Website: crate-barrel
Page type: gifting
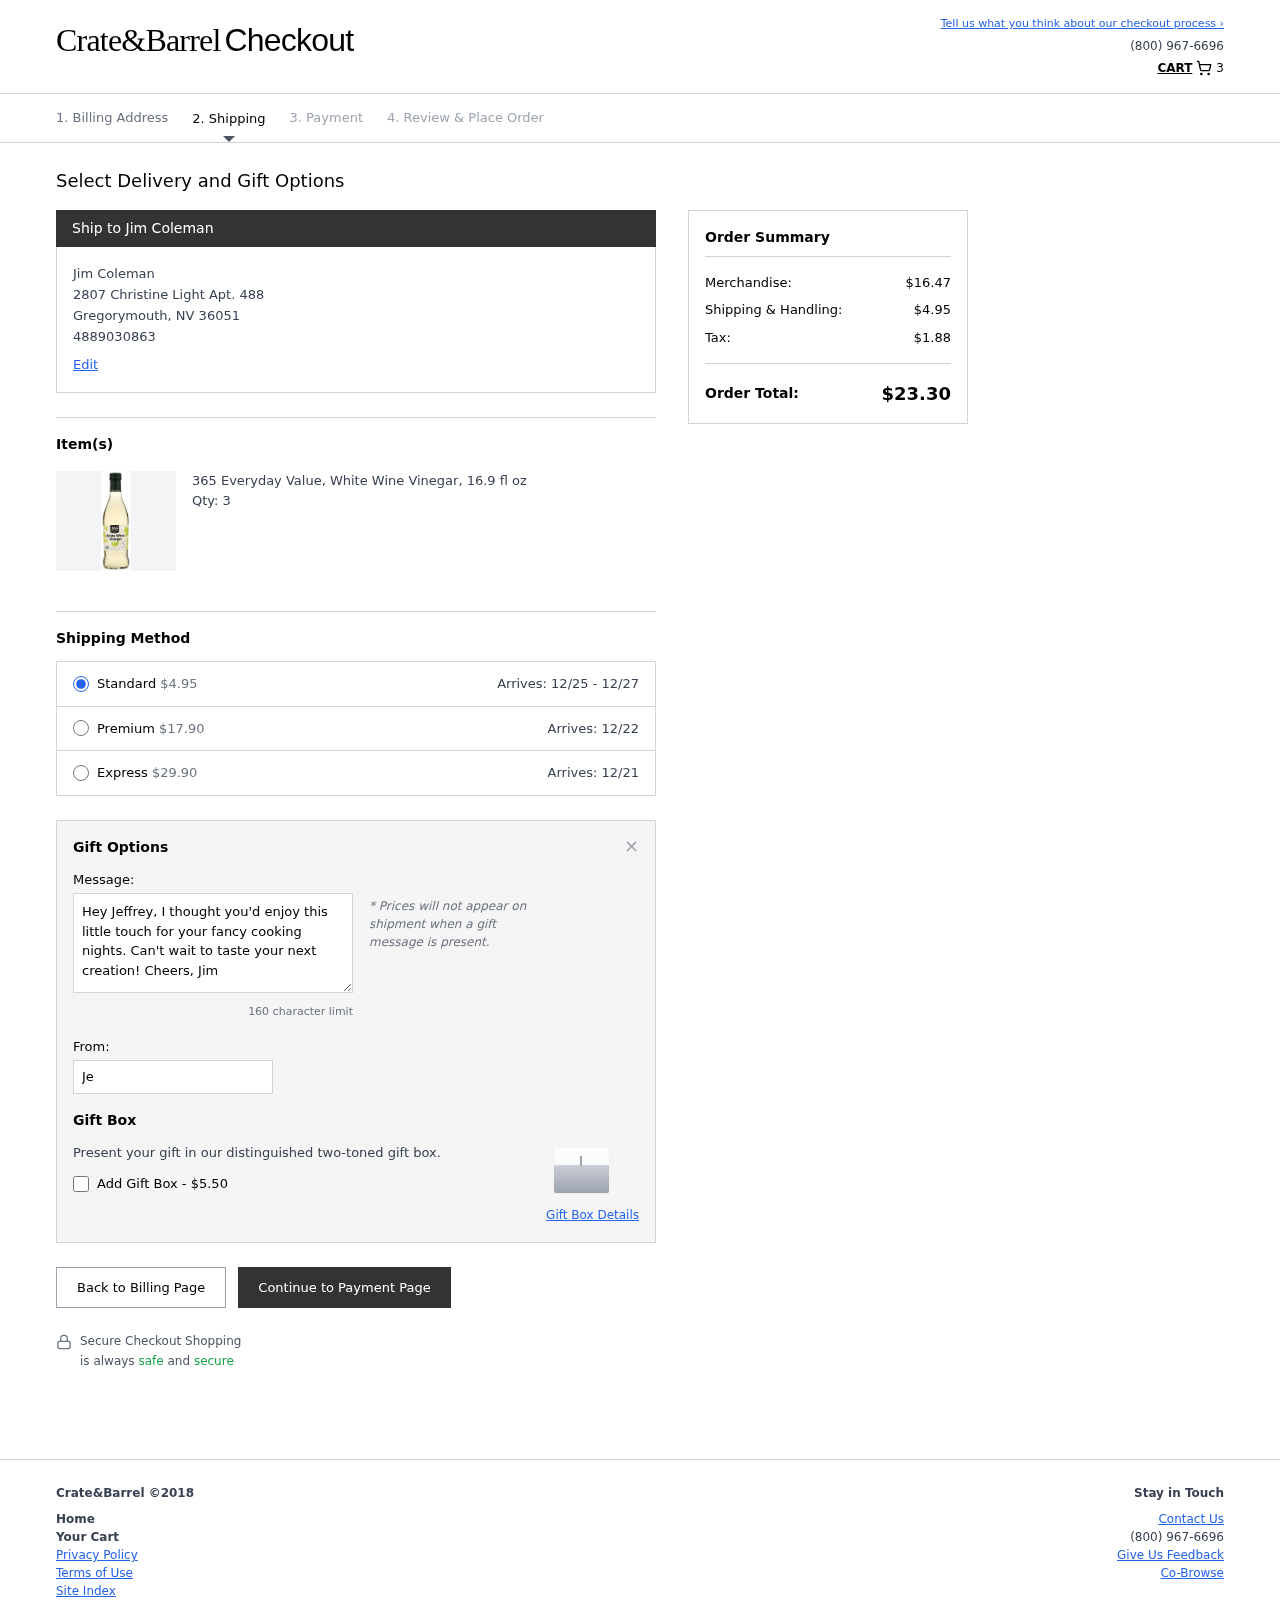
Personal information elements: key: PII_CITY
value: Gregorymouth
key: PII_FULLNAME
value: Jim Coleman
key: PII_GIFT_FIRSTNAME
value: Jeffrey
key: PII_GIFT_MESSAGE
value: Hey Jeffrey, I thought you'd enjoy this little touch for your fancy cooking nights. Can't wait to taste your next creation! Cheers, Jim
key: PII_PHONE
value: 4889030863
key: PII_POSTCODE
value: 36051
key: PII_STATE_ABBR
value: NV
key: PII_STREET
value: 2807 Christine Light Apt. 488
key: PII_FULLNAME2
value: Jim Coleman
Product elements: key: PRODUCT1_NAME
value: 365 Everyday Value, White Wine Vinegar, 16.9 fl oz
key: PRODUCT1_QUANTITY
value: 3
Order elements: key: ORDER_NUM_ITEMS
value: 3
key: ORDER_SHIPPING_COST
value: $4.95
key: ORDER_DELIVERY_DATE_RANGE
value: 12/25 - 12/27
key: ORDER_PREMIUM_SHIPPING
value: $17.90
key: ORDER_PREMIUM_DATE
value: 12/22
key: ORDER_EXPRESS_SHIPPING
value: $29.90
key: ORDER_EXPRESS_DATE
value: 12/21
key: ORDER_SUBTOTAL
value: $16.47
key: ORDER_TAX
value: $1.88
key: ORDER_TOTAL
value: $23.30